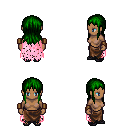
a pixel art fantasy rpg character, female body template, human, dark skin, pink tattered cape, robe skirt, green unkempt hairstyle, leather bracers, ghillies, four views (front, back, left, right), 2x2 character sprite sheet, small pixel art, hard edges, no anti-aliasing